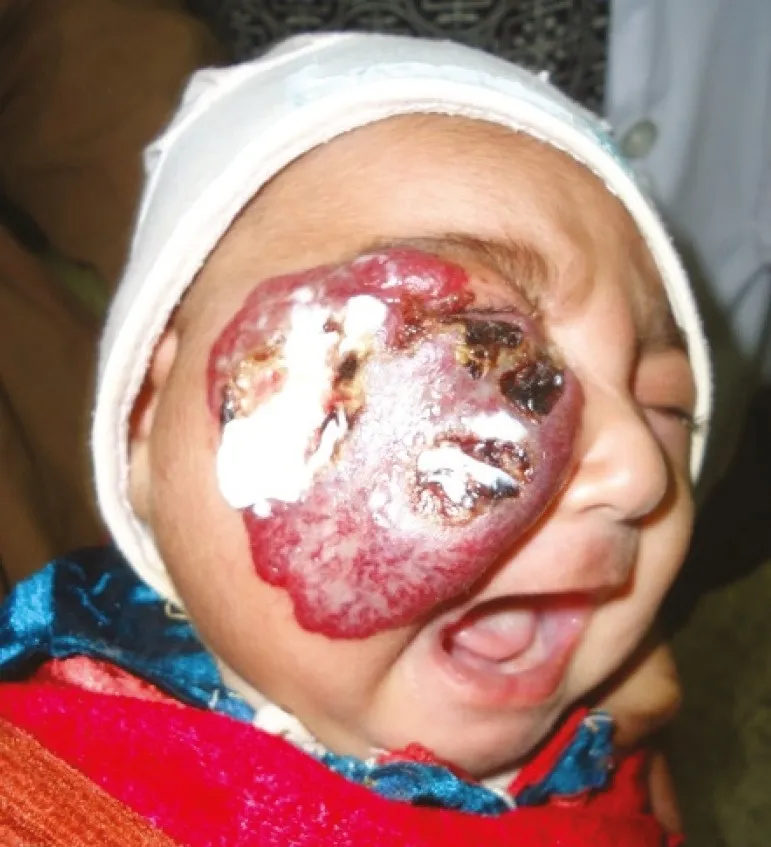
The infant at initial presentation with extensive hemangioma involving most of the right cheek and right eyelids. There were five ulcerated, hemorrhagic spots which had been covered with dressings by the parents.
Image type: medical_photograph (other_medical_photograph)